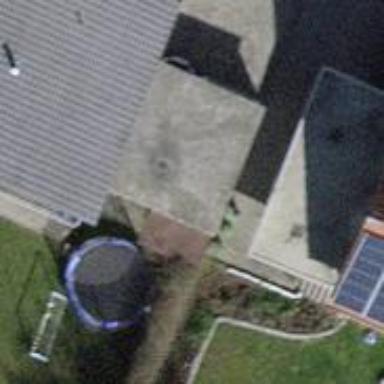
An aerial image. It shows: Garage.